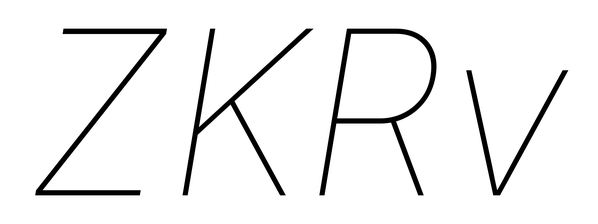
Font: Inter-Italic_Thin_Italic